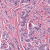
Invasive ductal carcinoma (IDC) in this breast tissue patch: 1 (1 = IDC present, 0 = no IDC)